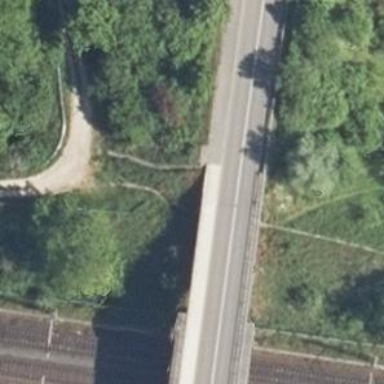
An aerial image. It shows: Unclassified road with asphalt surface crossing bridge. There is sidewalk on the left side.